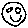
Label: smiley face